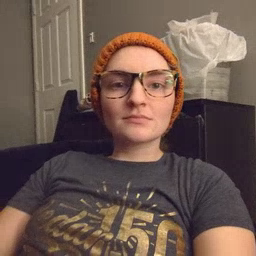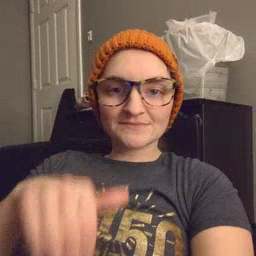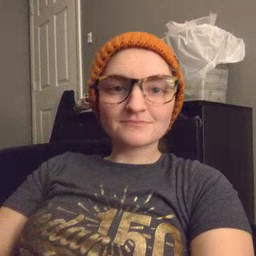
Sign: night